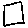
Label: square